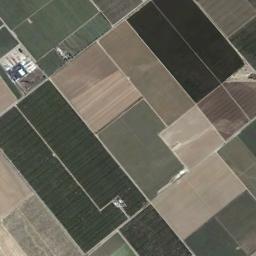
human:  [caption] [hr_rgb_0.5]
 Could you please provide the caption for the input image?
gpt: There are some green and bare rectangular farmland .

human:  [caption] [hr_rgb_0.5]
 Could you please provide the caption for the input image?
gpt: There are numerous rectangular farmlands of different sizes and shades .

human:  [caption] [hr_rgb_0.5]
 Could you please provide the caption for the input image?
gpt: Several rectangular farmlands of different colors are arranged in neat rows and some houses are surrounded by these farmlands .

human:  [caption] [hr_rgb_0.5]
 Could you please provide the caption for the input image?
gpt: Many neatly arranged dark green, light green, Khaki and brown mixed-sized rectangular farm fields .

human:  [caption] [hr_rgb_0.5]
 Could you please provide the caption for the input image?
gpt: There are some green rectangular farmlands and yellow ones .